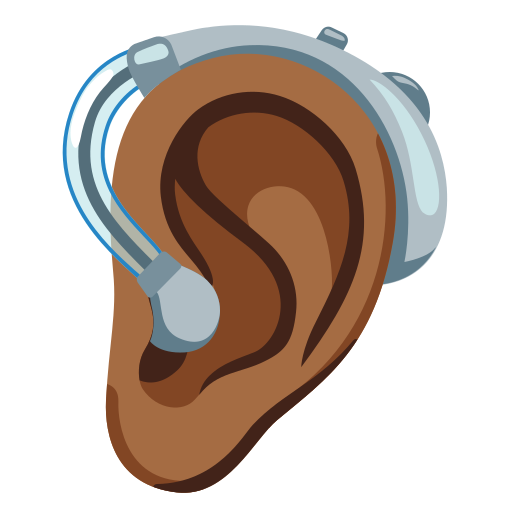
Emoji: 🦻🏾